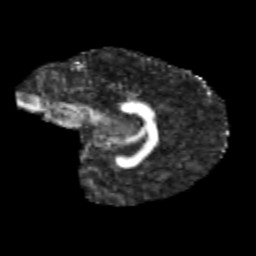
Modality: FA
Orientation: sagittal
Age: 9
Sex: female
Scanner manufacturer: siemens
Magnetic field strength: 3 T
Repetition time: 3.8 s
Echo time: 0.07 s